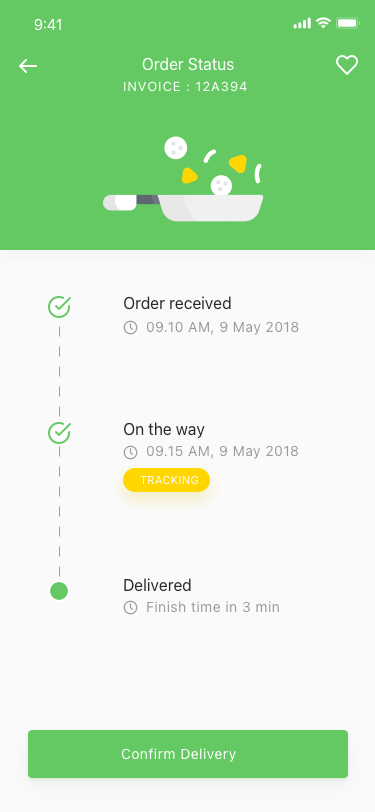
Text in this UI design:
Confirm Delivery
TRACKING
Order received
09.10 AM, 9 May 2018
09.15 AM, 9 May 2018
Finish time in 3 min
On the way
Delivered
Order Status
Invoice : 12A394